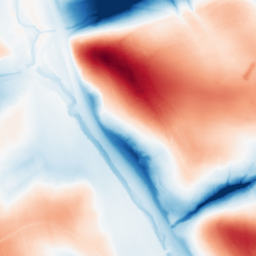
Category: classical
Decomposition family: gaussian_anisotropic
Decomposition parameters: sigma_x: 5
sigma_y: 50
Upsampling method: regularized
Upsampling parameters: scale: 4
lambda_reg: 0.01
Upsampling scale: 4